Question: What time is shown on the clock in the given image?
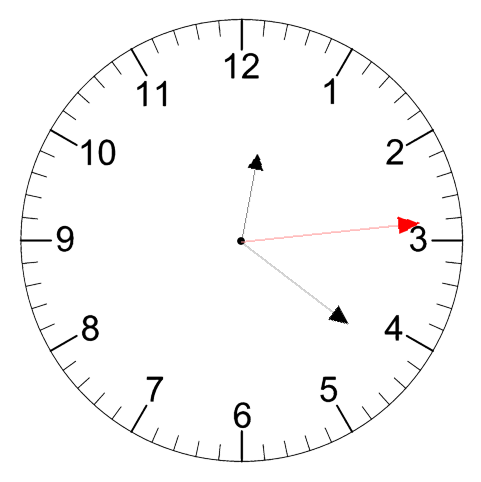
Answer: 12:21:14